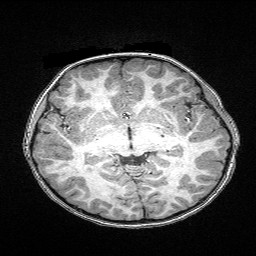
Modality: T1w
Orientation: coronal